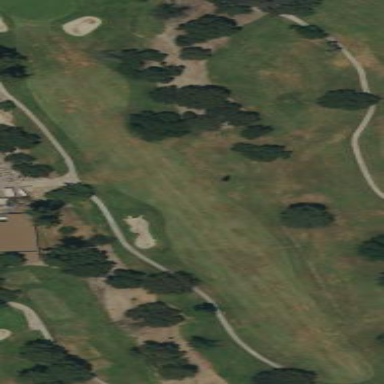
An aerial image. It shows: Grassy area designated as golf fairway.